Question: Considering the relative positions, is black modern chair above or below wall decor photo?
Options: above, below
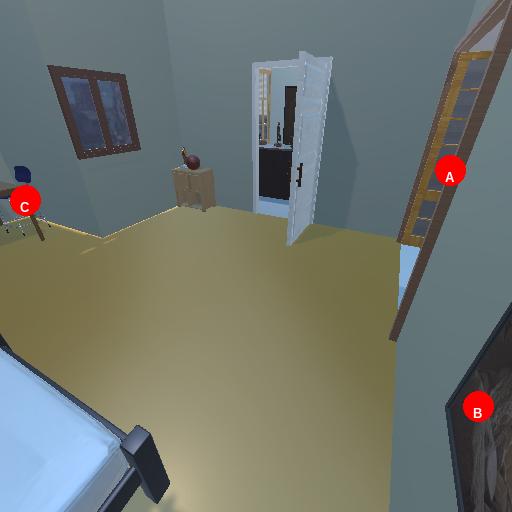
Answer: above